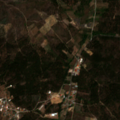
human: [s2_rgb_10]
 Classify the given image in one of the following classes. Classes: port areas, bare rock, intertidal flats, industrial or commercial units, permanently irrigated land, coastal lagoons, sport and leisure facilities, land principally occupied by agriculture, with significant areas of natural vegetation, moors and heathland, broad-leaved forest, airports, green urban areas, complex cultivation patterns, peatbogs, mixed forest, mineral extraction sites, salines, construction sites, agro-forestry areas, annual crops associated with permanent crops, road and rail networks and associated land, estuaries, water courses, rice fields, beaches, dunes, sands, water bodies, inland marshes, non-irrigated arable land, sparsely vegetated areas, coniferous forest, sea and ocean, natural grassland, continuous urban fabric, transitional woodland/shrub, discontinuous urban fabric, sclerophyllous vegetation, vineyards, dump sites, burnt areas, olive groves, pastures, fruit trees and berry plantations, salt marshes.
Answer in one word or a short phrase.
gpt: vineyards, land principally occupied by agriculture, with significant areas of natural vegetation, coniferous forest, transitional woodland/shrub